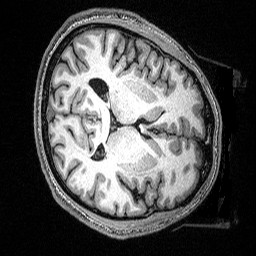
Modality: T1w
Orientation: axial
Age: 21
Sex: male
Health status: ill
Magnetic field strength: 3 T
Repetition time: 2.53 s
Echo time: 0.00331 s